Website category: sports
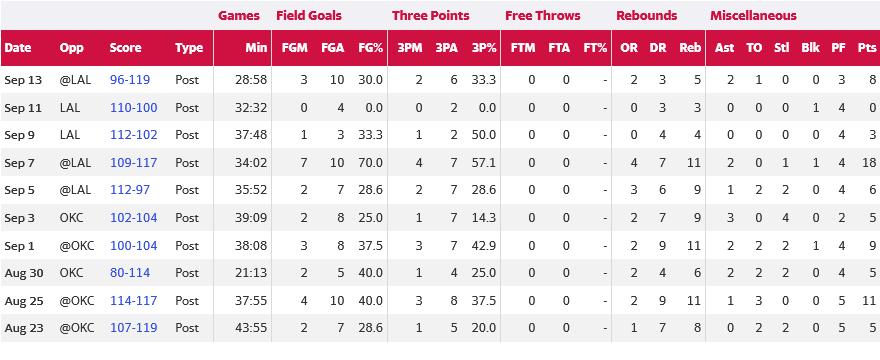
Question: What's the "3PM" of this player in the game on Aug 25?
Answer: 3

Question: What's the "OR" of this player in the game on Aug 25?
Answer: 2

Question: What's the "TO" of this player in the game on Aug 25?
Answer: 3

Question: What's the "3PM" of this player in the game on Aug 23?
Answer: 1

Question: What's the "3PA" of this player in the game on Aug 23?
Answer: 5

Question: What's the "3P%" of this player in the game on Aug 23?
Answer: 20.0

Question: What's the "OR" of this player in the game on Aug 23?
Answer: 1

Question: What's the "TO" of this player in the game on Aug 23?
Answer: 2

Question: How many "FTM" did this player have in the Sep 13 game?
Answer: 0

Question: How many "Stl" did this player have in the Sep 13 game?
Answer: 0

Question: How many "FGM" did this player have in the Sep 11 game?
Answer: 0

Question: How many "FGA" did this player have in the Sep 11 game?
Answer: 4

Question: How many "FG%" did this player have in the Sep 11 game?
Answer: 0.0

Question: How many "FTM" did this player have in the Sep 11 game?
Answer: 0

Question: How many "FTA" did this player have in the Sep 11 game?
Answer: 0

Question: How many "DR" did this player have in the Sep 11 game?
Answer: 3

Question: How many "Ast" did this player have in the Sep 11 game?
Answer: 0

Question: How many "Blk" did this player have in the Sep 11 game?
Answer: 1

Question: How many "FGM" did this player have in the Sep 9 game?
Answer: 1

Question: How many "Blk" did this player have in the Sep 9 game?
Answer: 0

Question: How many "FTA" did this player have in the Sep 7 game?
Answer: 0

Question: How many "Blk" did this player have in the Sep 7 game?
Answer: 1

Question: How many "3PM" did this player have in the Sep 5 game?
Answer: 2

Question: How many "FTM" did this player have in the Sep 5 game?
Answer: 0

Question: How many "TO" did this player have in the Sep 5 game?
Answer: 2

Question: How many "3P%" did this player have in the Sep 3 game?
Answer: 14.3

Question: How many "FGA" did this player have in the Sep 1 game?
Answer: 8

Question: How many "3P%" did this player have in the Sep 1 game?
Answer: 42.9

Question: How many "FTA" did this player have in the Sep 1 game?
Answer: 0

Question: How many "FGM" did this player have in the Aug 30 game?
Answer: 2

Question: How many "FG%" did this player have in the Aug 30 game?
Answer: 40.0

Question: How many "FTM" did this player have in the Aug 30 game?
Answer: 0

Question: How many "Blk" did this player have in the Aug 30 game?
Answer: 0

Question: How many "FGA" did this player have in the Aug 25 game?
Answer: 10

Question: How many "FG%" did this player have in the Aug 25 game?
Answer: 40.0

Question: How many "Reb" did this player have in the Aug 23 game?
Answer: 8

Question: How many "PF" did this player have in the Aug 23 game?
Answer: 5

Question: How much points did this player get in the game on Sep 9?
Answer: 3

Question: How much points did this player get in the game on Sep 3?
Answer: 5

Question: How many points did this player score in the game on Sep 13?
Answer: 8

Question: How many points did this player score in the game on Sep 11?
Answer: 0

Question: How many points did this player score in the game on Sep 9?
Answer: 3

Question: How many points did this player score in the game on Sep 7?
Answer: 18

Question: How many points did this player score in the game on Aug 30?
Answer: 5

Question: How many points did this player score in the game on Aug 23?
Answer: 5

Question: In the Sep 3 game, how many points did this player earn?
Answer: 5

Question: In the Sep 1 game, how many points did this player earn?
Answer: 9

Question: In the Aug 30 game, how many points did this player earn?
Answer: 5

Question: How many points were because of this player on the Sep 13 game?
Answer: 8

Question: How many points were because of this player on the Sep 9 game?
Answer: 3